Question: I want to add an image in start of UILabel. Label is multiline. If I use contentInset, it indent the whole label but I want to indent first line only.
I have tried this so far, this doesn't work for me.
'''
UIEdgeInsets titleInsets = UIEdgeInsetsMake(0.0, 40.0, 0.0, 0.0);
valueLabel.contentInset = titleInsets;
'''
It should look like this.

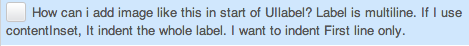
Answer: @DavidCaunt suggestion worked for me. I am sharing code here.
'''
NSMutableParagraphStyle *style = [[NSMutableParagraphStyle alloc] init];
style.firstLineHeadIndent = 50;
[attributedText addAttribute:NSParagraphStyleAttributeName value:style range:range];
[valueLabel setAttributedText:attributedText];
'''